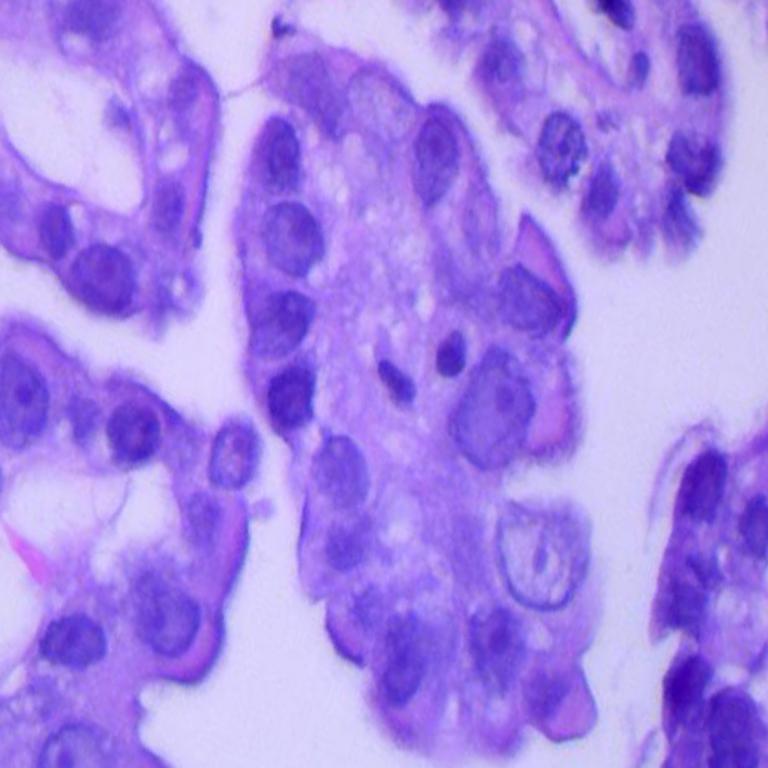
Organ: lung
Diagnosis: adenocarcinomas